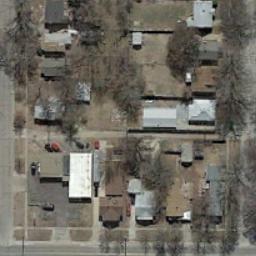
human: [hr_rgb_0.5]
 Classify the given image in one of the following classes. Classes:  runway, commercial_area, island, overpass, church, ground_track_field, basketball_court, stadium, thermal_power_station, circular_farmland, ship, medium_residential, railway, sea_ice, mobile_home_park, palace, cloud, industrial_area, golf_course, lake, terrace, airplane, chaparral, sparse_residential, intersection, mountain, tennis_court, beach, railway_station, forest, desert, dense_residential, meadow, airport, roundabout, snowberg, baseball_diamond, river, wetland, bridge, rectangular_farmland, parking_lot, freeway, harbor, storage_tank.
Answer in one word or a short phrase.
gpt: medium_residential